高二 · 解析几何
已知椭圆的中心在原点, 焦点为 $(0,2 \sqrt{2})$, 且离心率为 $e=\frac{2 \sqrt{2}}{3}$.

(1) 求椭圆的方程;

(2) 直线 (与坐标轴 不平行) 与椭圆交于不同的两点, 且线段中点的横坐标为 ${ }^{-\frac{1}{2}}$, 求直线倾斜角的取值范围.
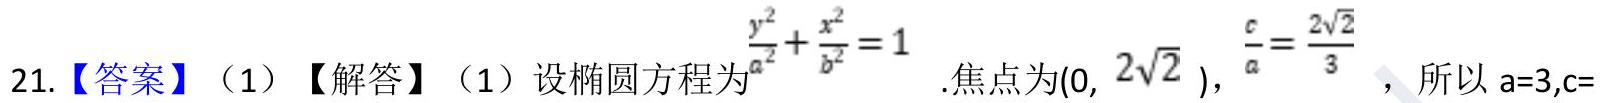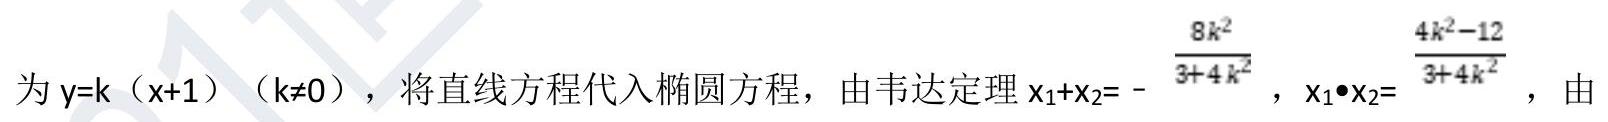
答案: 
$2 \sqrt{2}$, 所以 $\mathrm{b}=1$. 故所求椭圆方程为 $\frac{y^{2}}{9}+x^{2}=1$

(2)【解答】设直线的方程为 $\mathrm{y}=\mathrm{kx}+\mathrm{b}$, 代入椭圆方程 $\frac{y^{2}}{9}+x^{2}=1$ 整理得 $\left(k^{2}+9\right) \mathrm{x}^{2}+2 \mathrm{~kb}+\mathrm{b}^{2}-9=0$, 设 $\mathrm{A}\left(\mathrm{x}_{1}, \mathrm{y}_{1}\right) \mathrm{B}\left(\mathrm{x}_{2}, \mathrm{y}_{2}\right)$, 且线段 $\mathrm{AB}$ 中点的横坐标为 ${ }^{-\frac{1}{2}}$, 由题意得 $\left\{\begin{array}{c}\Delta=(2 k b)^{2}-4\left(k^{2}+9\right)\left(b^{2}-9\right)>0 \\ x_{1}+x_{2}=-\frac{2 k b}{k^{2}+9}=-1\end{array}\right.$解得 $k<-\sqrt{3}$ 或 $k>\sqrt{3}$.

又直线与坐标轴不平行, 故直线倾斜角的取值范围是 $\left(\frac{\pi}{3}, \frac{\pi}{2}\right) \cup\left(\frac{\pi}{2}, \frac{2 \pi}{3}\right)$

【解析】本题考查直线与圆雉曲线的位置关系、椭圆方程的求解, 考查学生分析解决问题的能力, (II ) 中由直线交椭圆于不同两点得不等式 $\triangle>0$, 由中点横坐标得一方程, 两者联立即可求得范围, 称为“方程不等式法”, 解题中注意应用.

22. 答案:(1) 解: 由题意可知: $F_{1}(-c, 0), B(-3 c, 0), M$ 的圆心坐标为 $F_{1}(-c, 0)$,

半径为 $2 \mathrm{c}$, 由直线 $x-\sqrt{3} y-3=0$ 与圆 $\mathrm{M}$ 相切, $\frac{|-c-3|}{\sqrt{1+(\sqrt{3})^{2}}}=2 c$, 解得: $c=1$,由 $A B \perp A F_{2}, \quad A O \perp B F_{1} ，$

由射影定理可知: $b^{2}=B O^{2}=B O \cdot O F_{2}=2 c \cdot c=3$, 即 $b^{2}=3$,

$\therefore \mathrm{a}^{2}=\mathrm{b}^{2}+\mathrm{c}^{2}=4$,

椭圆的方程 C: $\frac{x^{2}}{4}+\frac{y^{2}}{3}=1$

（2）解：假设存在满足条件的点 $N\left(x_{0}, 0\right)$, 由题意可知: 直线 $l$ 的方程为 $y=k(x+1)(k \neq 0)$,设 $P\left(x_{1}, y_{1}\right), Q\left(x_{2}, y_{2}\right)$ ，
由 $\left\{\begin{array}{l}y=k(x+1) \\ \frac{x^{2}}{4}+\frac{y^{2}}{3}=1\end{array}\right.$,

$\therefore 3 \mathrm{x}^{2}+4 \mathrm{k}^{2}(\mathrm{x}+1)^{2}=12$,

$\therefore\left(3+4 k^{2}\right) x^{2}+8 k^{2} x+4 k^{2}-12=0$,

$\therefore \mathrm{x}_{1}+\mathrm{x}_{2}=-\frac{8 k^{2}}{3+4 k^{2}}, \mathrm{x}_{1} \cdot \mathrm{x}_{2}=\frac{4 k^{2}-12}{3+4 k^{2}}$,

$\because N F_{1}$ 恰为 $\triangle P N Q$ 的内角平分线,

$$
\therefore \mathrm{k}_{\mathrm{NP}}=-\mathrm{k}_{\mathrm{MQ}} \quad, \quad \frac{y_{1}}{x_{1}-x_{0}}=-\frac{y_{2}}{x_{2}-x_{0}}
$$

$$
\therefore \frac{k\left(x_{1}+1\right)}{x_{1}-x_{0}}=-\frac{k\left(x_{2}+1\right)}{x_{2}-x_{1}}
$$

$\therefore\left(\mathrm{x}_{1}+1\right)\left(\mathrm{x}_{1}-\mathrm{x}_{0}\right)=-\left(\mathrm{x}_{2}+1\right)\left(\mathrm{x}_{2}-\mathrm{x}_{0}\right)$,

$$
\therefore x_{0}=\frac{x_{1}+x_{2}+2 x_{1} x_{2}}{x_{1}+x_{2}+2}=\frac{-\frac{8 k^{2}}{3+4 k^{2}}+\frac{8 k^{2}-24}{3+4 k^{2}}}{2-\frac{8 k^{2}}{3+4 k^{2}}}=-4
$$

$\therefore$ 存在点 $\mathrm{N}$ 的坐标为 $(-4,0)$

【解析】(1) 由题意可知: $F_{1}(-c, 0), M$ 的圆心坐标为 $F_{1}(-c, 0)$, 半径为 $2 c$, 根据点到直线的距离公式 $\frac{1-c-3 \mid}{\sqrt{1+(\sqrt{3})^{2}}}=2 c$, 即可求得 $c$ 的值, 由射影定理可知: $b^{2}=B O^{2}=B O \cdot O F_{2}=2 c \cdot c=3$,即可求得 $b^{2}=3$, 根据椭圆的性质即可求得 $a$ 的值, 求得椭圆方程; (2) 由题意可知设直线 $I$ 的方程

$\mathrm{NF}_{1}$ 恰为 $\triangle \mathrm{PNQ}$ 的内角平分线, 可知 $\mathrm{K}_{\mathrm{P} P}=-\mathrm{K}_{\mathrm{MQ}},{ }^{\frac{y_{1}}{x_{1}-x_{\mathrm{G}}}}=-\frac{y_{2}}{x_{2}-x_{0}}$, 整理求得 $\mathrm{x}_{0}={ }^{\frac{x_{1}+x_{2}+2 x_{1} x_{2}}{x_{1}+x_{2}+2}}=$ $\frac{-\frac{8 k^{2}}{2} \frac{8 k^{2}-24}{3+4 k^{2}} \frac{3+2 k^{2}}{3-4 k^{2}}}{2-\frac{8 k^{2}}{3+4 k^{2}}}=-4$, 即可求得点 $\mathrm{N}$ 的坐标
解析: 答案:
$2 \sqrt{2}$, 所以 $\mathrm{b}=1$. 故所求椭圆方程为 $\frac{y^{2}}{9}+x^{2}=1$

(2)【解答】设直线的方程为 $\mathrm{y}=\mathrm{kx}+\mathrm{b}$, 代入椭圆方程 $\frac{y^{2}}{9}+x^{2}=1$ 整理得 $\left(k^{2}+9\right) \mathrm{x}^{2}+2 \mathrm{~kb}+\mathrm{b}^{2}-9=0$, 设 $\mathrm{A}\left(\mathrm{x}_{1}, \mathrm{y}_{1}\right) \mathrm{B}\left(\mathrm{x}_{2}, \mathrm{y}_{2}\right)$, 且线段 $\mathrm{AB}$ 中点的横坐标为 ${ }^{-\frac{1}{2}}$, 由题意得 $\left\{\begin{array}{c}\Delta=(2 k b)^{2}-4\left(k^{2}+9\right)\left(b^{2}-9\right)>0 \\ x_{1}+x_{2}=-\frac{2 k b}{k^{2}+9}=-1\end{array}\right.$解得 $k<-\sqrt{3}$ 或 $k>\sqrt{3}$.

又直线与坐标轴不平行, 故直线倾斜角的取值范围是 $\left(\frac{\pi}{3}, \frac{\pi}{2}\right) \cup\left(\frac{\pi}{2}, \frac{2 \pi}{3}\right)$

【解析】本题考查直线与圆雉曲线的位置关系、椭圆方程的求解, 考查学生分析解决问题的能力, (II ) 中由直线交椭圆于不同两点得不等式 $\triangle>0$, 由中点横坐标得一方程, 两者联立即可求得范围, 称为“方程不等式法”, 解题中注意应用.

22. 答案:(1) 解: 由题意可知: $F_{1}(-c, 0), B(-3 c, 0), M$ 的圆心坐标为 $F_{1}(-c, 0)$,

半径为 $2 \mathrm{c}$, 由直线 $x-\sqrt{3} y-3=0$ 与圆 $\mathrm{M}$ 相切, $\frac{|-c-3|}{\sqrt{1+(\sqrt{3})^{2}}}=2 c$, 解得: $c=1$,由 $A B \perp A F_{2}, \quad A O \perp B F_{1} ，$

由射影定理可知: $b^{2}=B O^{2}=B O \cdot O F_{2}=2 c \cdot c=3$, 即 $b^{2}=3$,

$\therefore \mathrm{a}^{2}=\mathrm{b}^{2}+\mathrm{c}^{2}=4$,

椭圆的方程 C: $\frac{x^{2}}{4}+\frac{y^{2}}{3}=1$

（2）解：假设存在满足条件的点 $N\left(x_{0}, 0\right)$, 由题意可知: 直线 $l$ 的方程为 $y=k(x+1)(k \neq 0)$,设 $P\left(x_{1}, y_{1}\right), Q\left(x_{2}, y_{2}\right)$ ，
由 $\left\{\begin{array}{l}y=k(x+1) \\ \frac{x^{2}}{4}+\frac{y^{2}}{3}=1\end{array}\right.$,

$\therefore 3 \mathrm{x}^{2}+4 \mathrm{k}^{2}(\mathrm{x}+1)^{2}=12$,

$\therefore\left(3+4 k^{2}\right) x^{2}+8 k^{2} x+4 k^{2}-12=0$,

$\therefore \mathrm{x}_{1}+\mathrm{x}_{2}=-\frac{8 k^{2}}{3+4 k^{2}}, \mathrm{x}_{1} \cdot \mathrm{x}_{2}=\frac{4 k^{2}-12}{3+4 k^{2}}$,

$\because N F_{1}$ 恰为 $\triangle P N Q$ 的内角平分线,

$$
\therefore \mathrm{k}_{\mathrm{NP}}=-\mathrm{k}_{\mathrm{MQ}} \quad, \quad \frac{y_{1}}{x_{1}-x_{0}}=-\frac{y_{2}}{x_{2}-x_{0}}
$$

$$
\therefore \frac{k\left(x_{1}+1\right)}{x_{1}-x_{0}}=-\frac{k\left(x_{2}+1\right)}{x_{2}-x_{1}}
$$

$\therefore\left(\mathrm{x}_{1}+1\right)\left(\mathrm{x}_{1}-\mathrm{x}_{0}\right)=-\left(\mathrm{x}_{2}+1\right)\left(\mathrm{x}_{2}-\mathrm{x}_{0}\right)$,

$$
\therefore x_{0}=\frac{x_{1}+x_{2}+2 x_{1} x_{2}}{x_{1}+x_{2}+2}=\frac{-\frac{8 k^{2}}{3+4 k^{2}}+\frac{8 k^{2}-24}{3+4 k^{2}}}{2-\frac{8 k^{2}}{3+4 k^{2}}}=-4
$$

$\therefore$ 存在点 $\mathrm{N}$ 的坐标为 $(-4,0)$

【解析】(1) 由题意可知: $F_{1}(-c, 0), M$ 的圆心坐标为 $F_{1}(-c, 0)$, 半径为 $2 c$, 根据点到直线的距离公式 $\frac{1-c-3 \mid}{\sqrt{1+(\sqrt{3})^{2}}}=2 c$, 即可求得 $c$ 的值, 由射影定理可知: $b^{2}=B O^{2}=B O \cdot O F_{2}=2 c \cdot c=3$,即可求得 $b^{2}=3$, 根据椭圆的性质即可求得 $a$ 的值, 求得椭圆方程; (2) 由题意可知设直线 $I$ 的方程

$\mathrm{NF}_{1}$ 恰为 $\triangle \mathrm{PNQ}$ 的内角平分线, 可知 $\mathrm{K}_{\mathrm{P} P}=-\mathrm{K}_{\mathrm{MQ}},{ }^{\frac{y_{1}}{x_{1}-x_{\mathrm{G}}}}=-\frac{y_{2}}{x_{2}-x_{0}}$, 整理求得 $\mathrm{x}_{0}={ }^{\frac{x_{1}+x_{2}+2 x_{1} x_{2}}{x_{1}+x_{2}+2}}=$ $\frac{-\frac{8 k^{2}}{2} \frac{8 k^{2}-24}{3+4 k^{2}} \frac{3+2 k^{2}}{3-4 k^{2}}}{2-\frac{8 k^{2}}{3+4 k^{2}}}=-4$, 即可求得点 $\mathrm{N}$ 的坐标